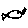
Label: fish